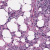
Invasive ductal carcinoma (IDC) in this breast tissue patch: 0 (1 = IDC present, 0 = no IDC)